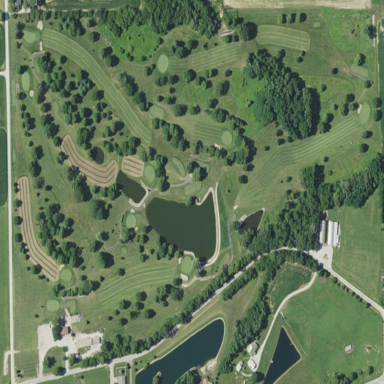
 place for golfing and leisure activities."